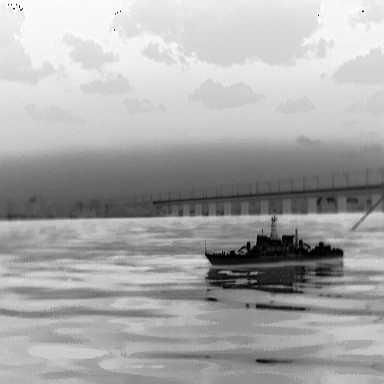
There is a warship in the infrared image.